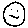
Label: smiley face